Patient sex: M
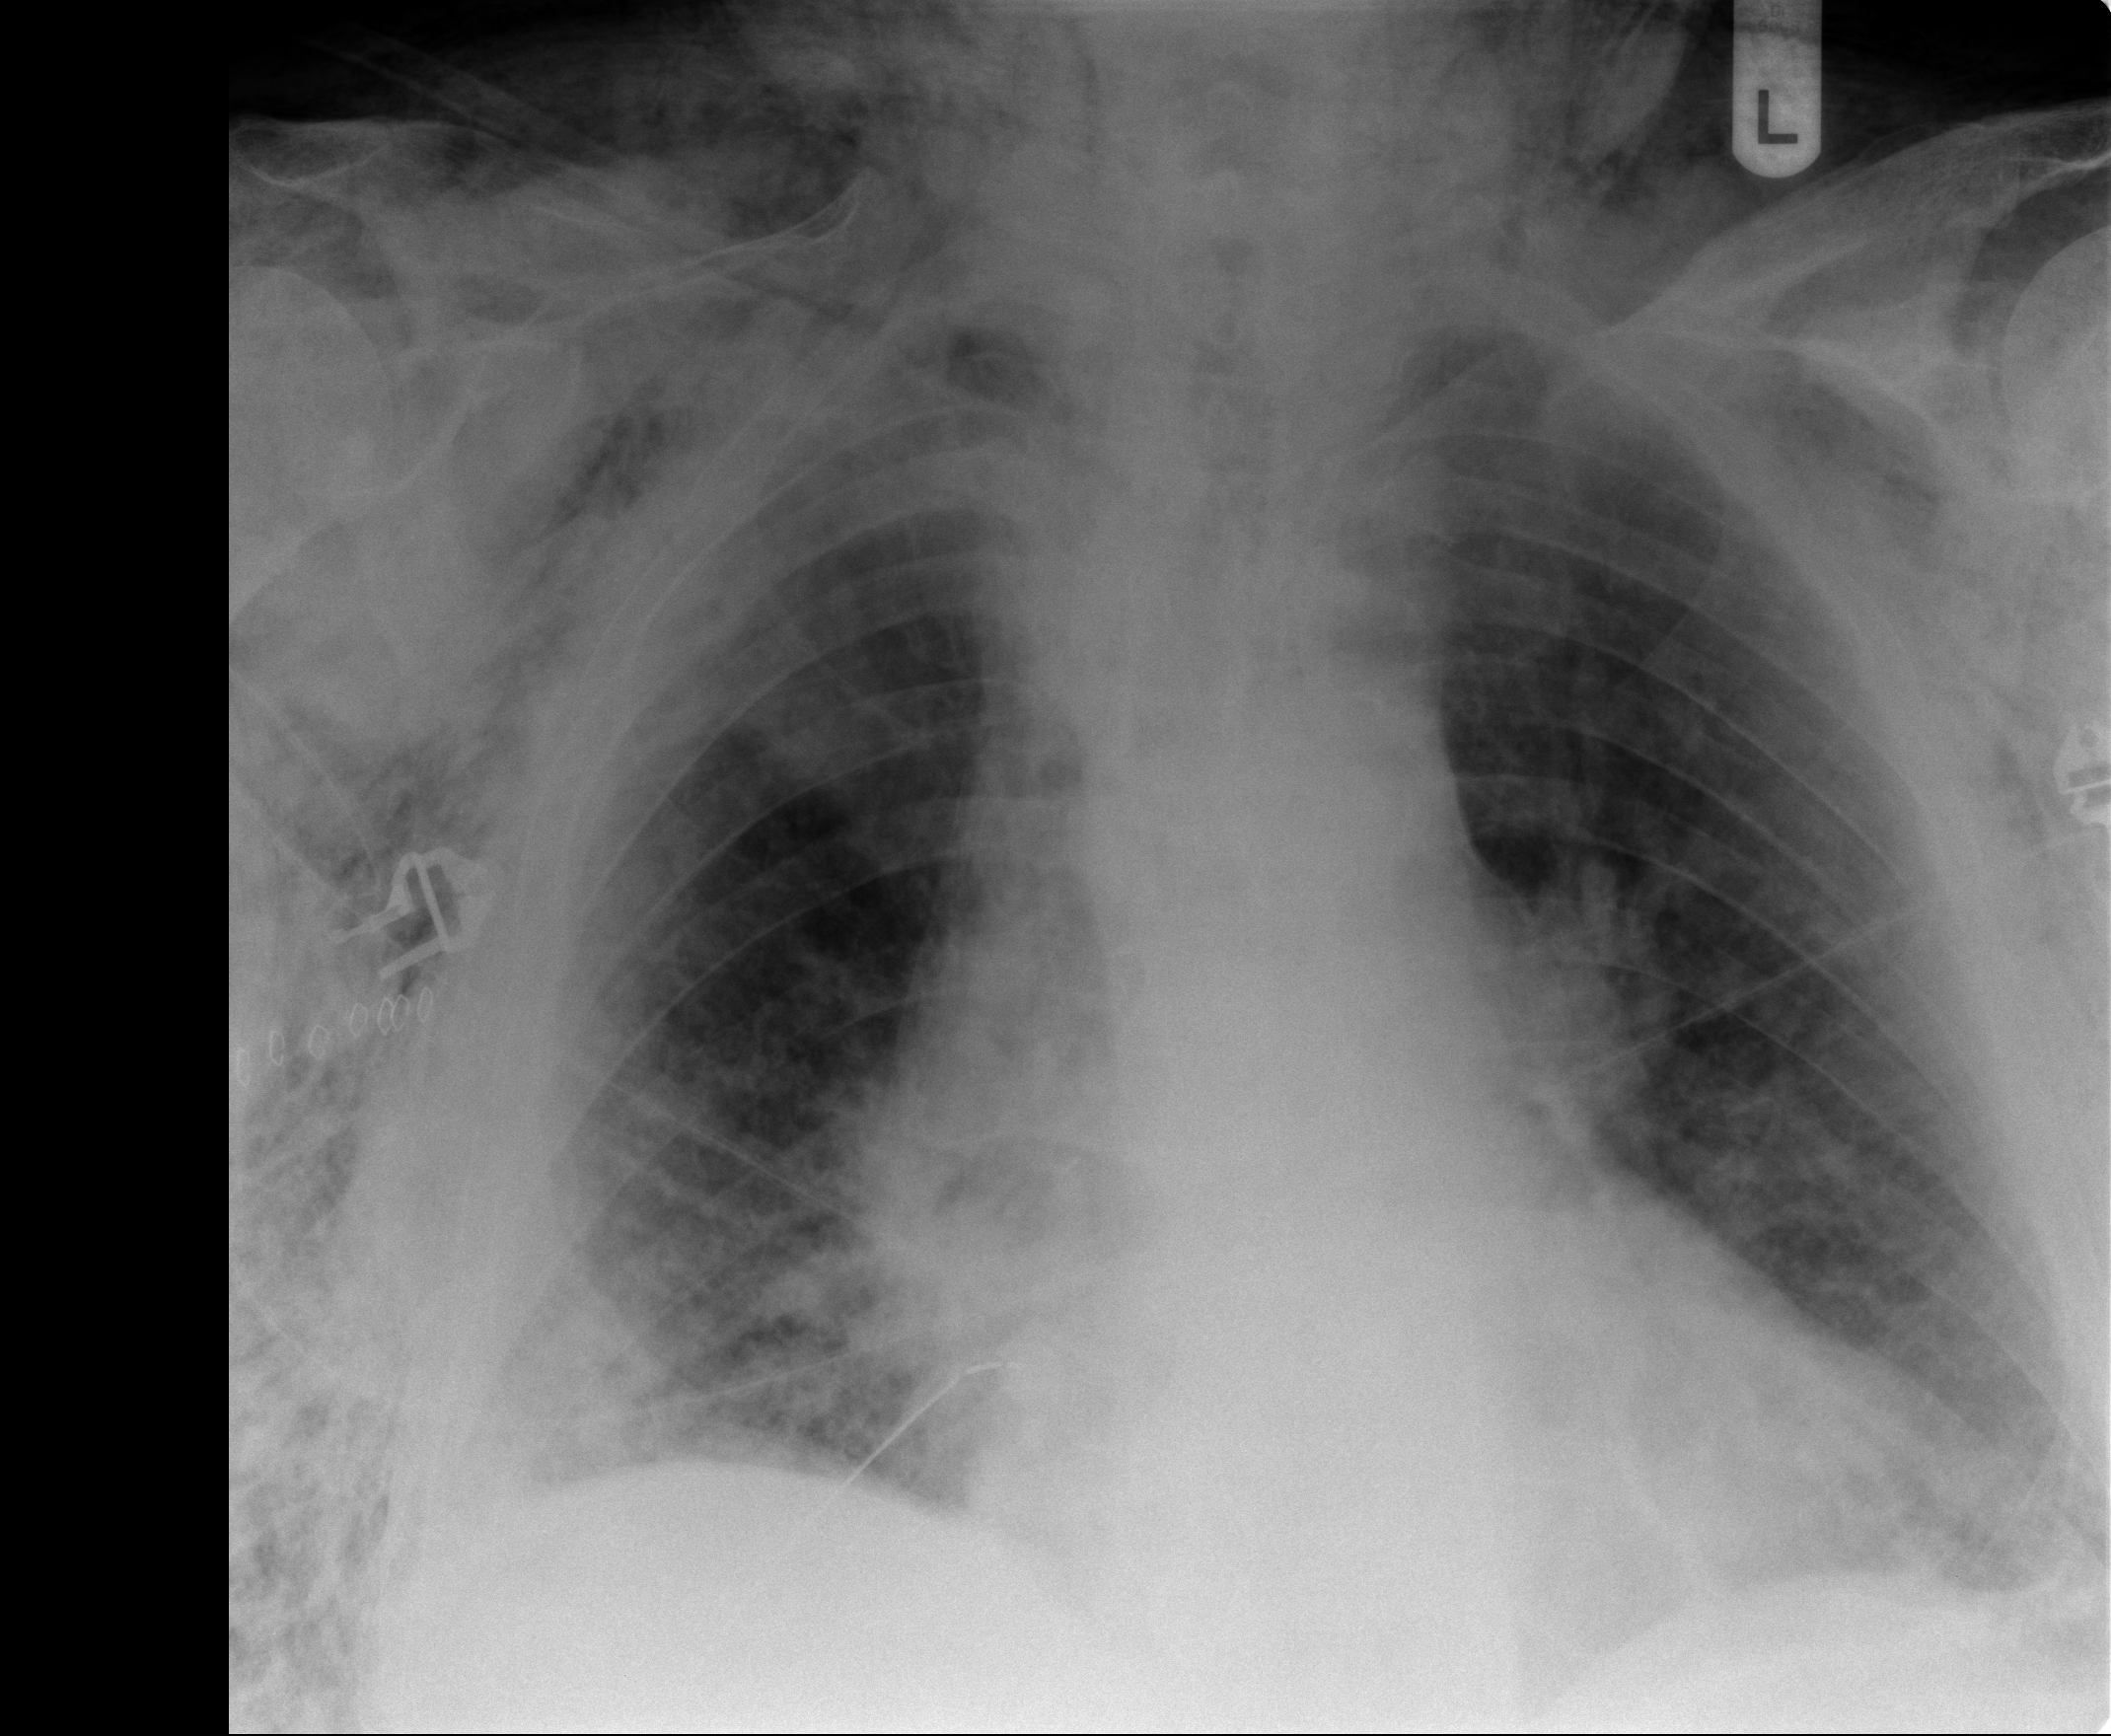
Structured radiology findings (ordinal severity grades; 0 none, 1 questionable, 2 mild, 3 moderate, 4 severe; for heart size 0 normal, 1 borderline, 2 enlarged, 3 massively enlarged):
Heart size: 2
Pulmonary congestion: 2
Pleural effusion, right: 1
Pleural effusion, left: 1
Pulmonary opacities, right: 1
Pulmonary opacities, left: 0
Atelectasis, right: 2
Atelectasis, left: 1